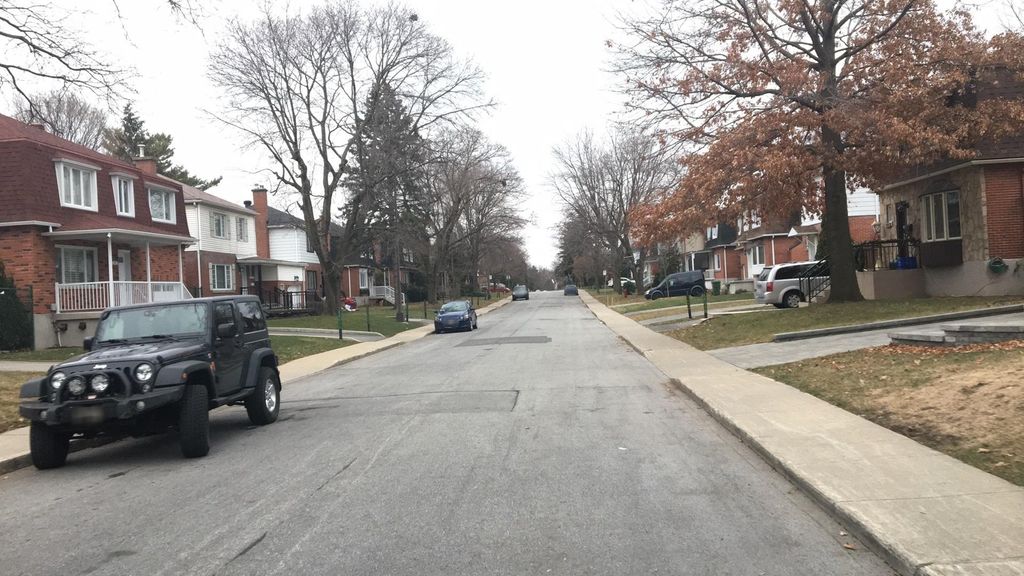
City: montreal